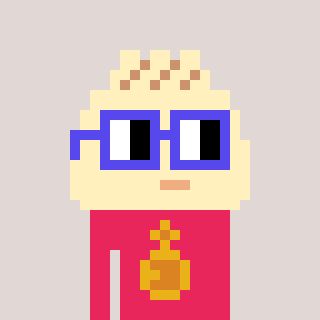
a pixel art character with square blue glasses, a porkbao-shaped head and a redpinkish-colored body on a warm background